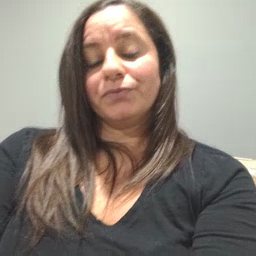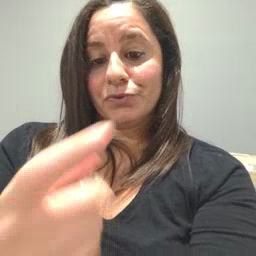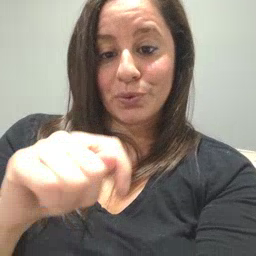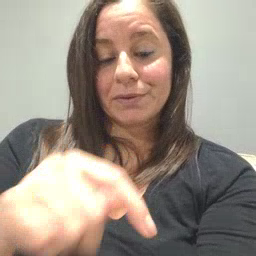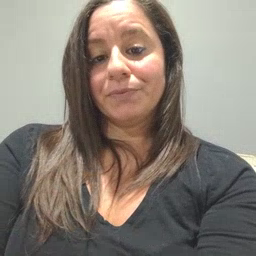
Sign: toy